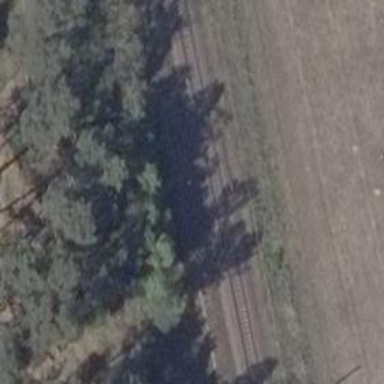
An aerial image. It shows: Railway signal.